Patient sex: F
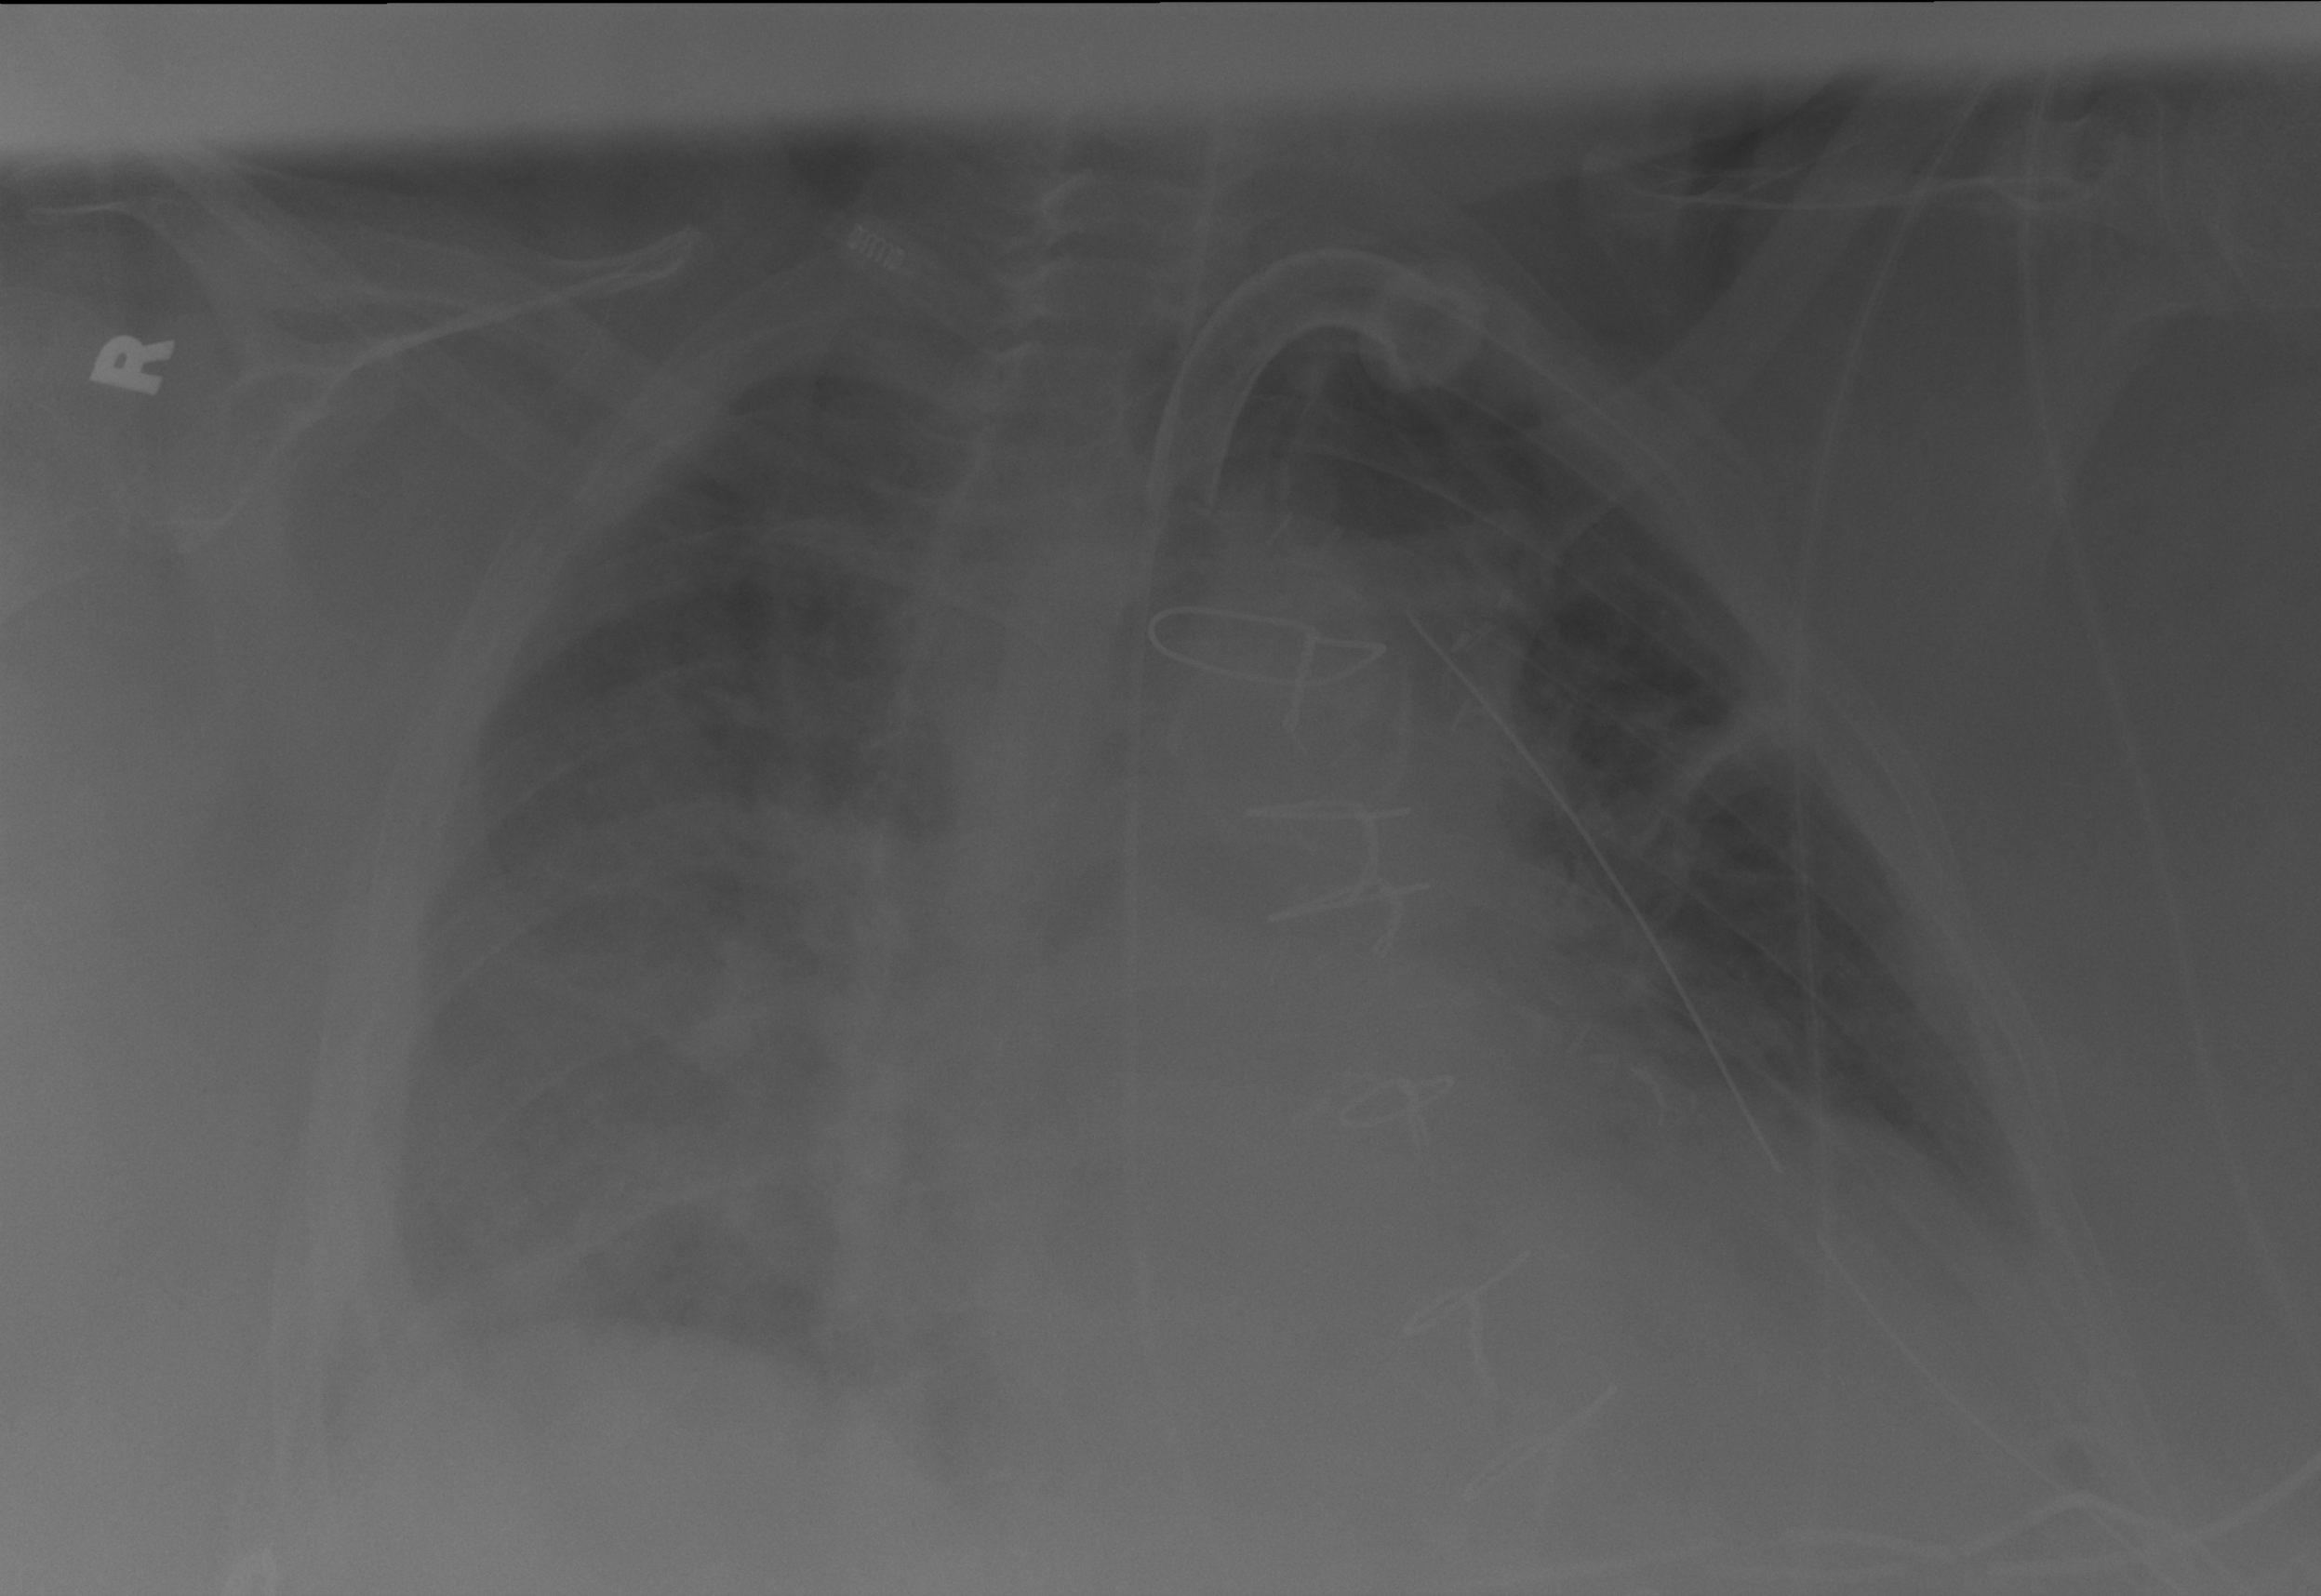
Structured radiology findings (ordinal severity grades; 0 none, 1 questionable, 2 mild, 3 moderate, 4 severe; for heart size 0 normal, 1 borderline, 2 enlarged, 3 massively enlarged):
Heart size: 2
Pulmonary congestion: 2
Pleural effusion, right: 1
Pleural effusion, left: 1
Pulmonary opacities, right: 0
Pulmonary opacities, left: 0
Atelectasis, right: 2
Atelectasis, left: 2